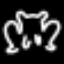
Label: frog